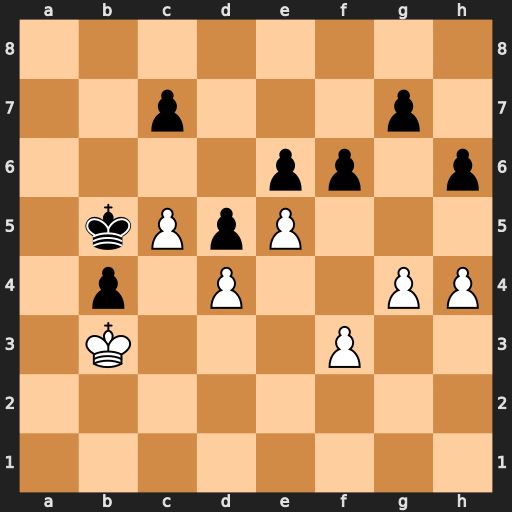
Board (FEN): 8/2p3p1/4pp1p/1kPpP3/1p1P2PP/1K3P2/8/8
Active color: w
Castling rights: -
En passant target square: -
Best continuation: exf6 gxf6 f4